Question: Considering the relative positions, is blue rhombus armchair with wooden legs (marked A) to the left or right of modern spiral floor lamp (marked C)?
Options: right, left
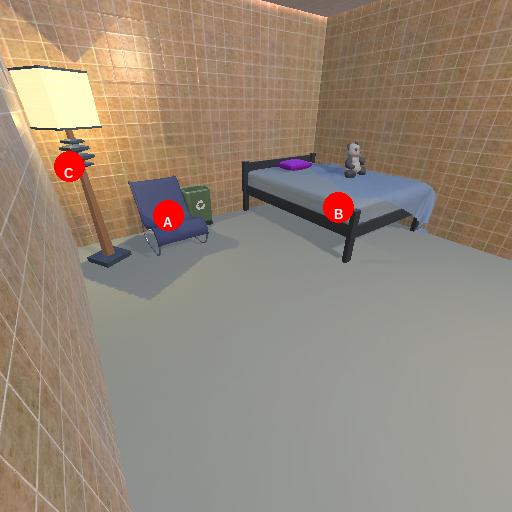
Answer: right